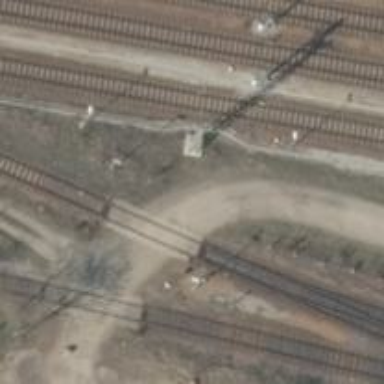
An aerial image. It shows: Railway spur service.